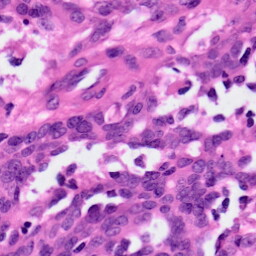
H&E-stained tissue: Ovarian